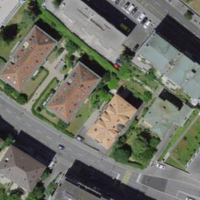
EUNIS habitat code: 54
Species observed at this site:
Cichorium intybus